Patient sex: M
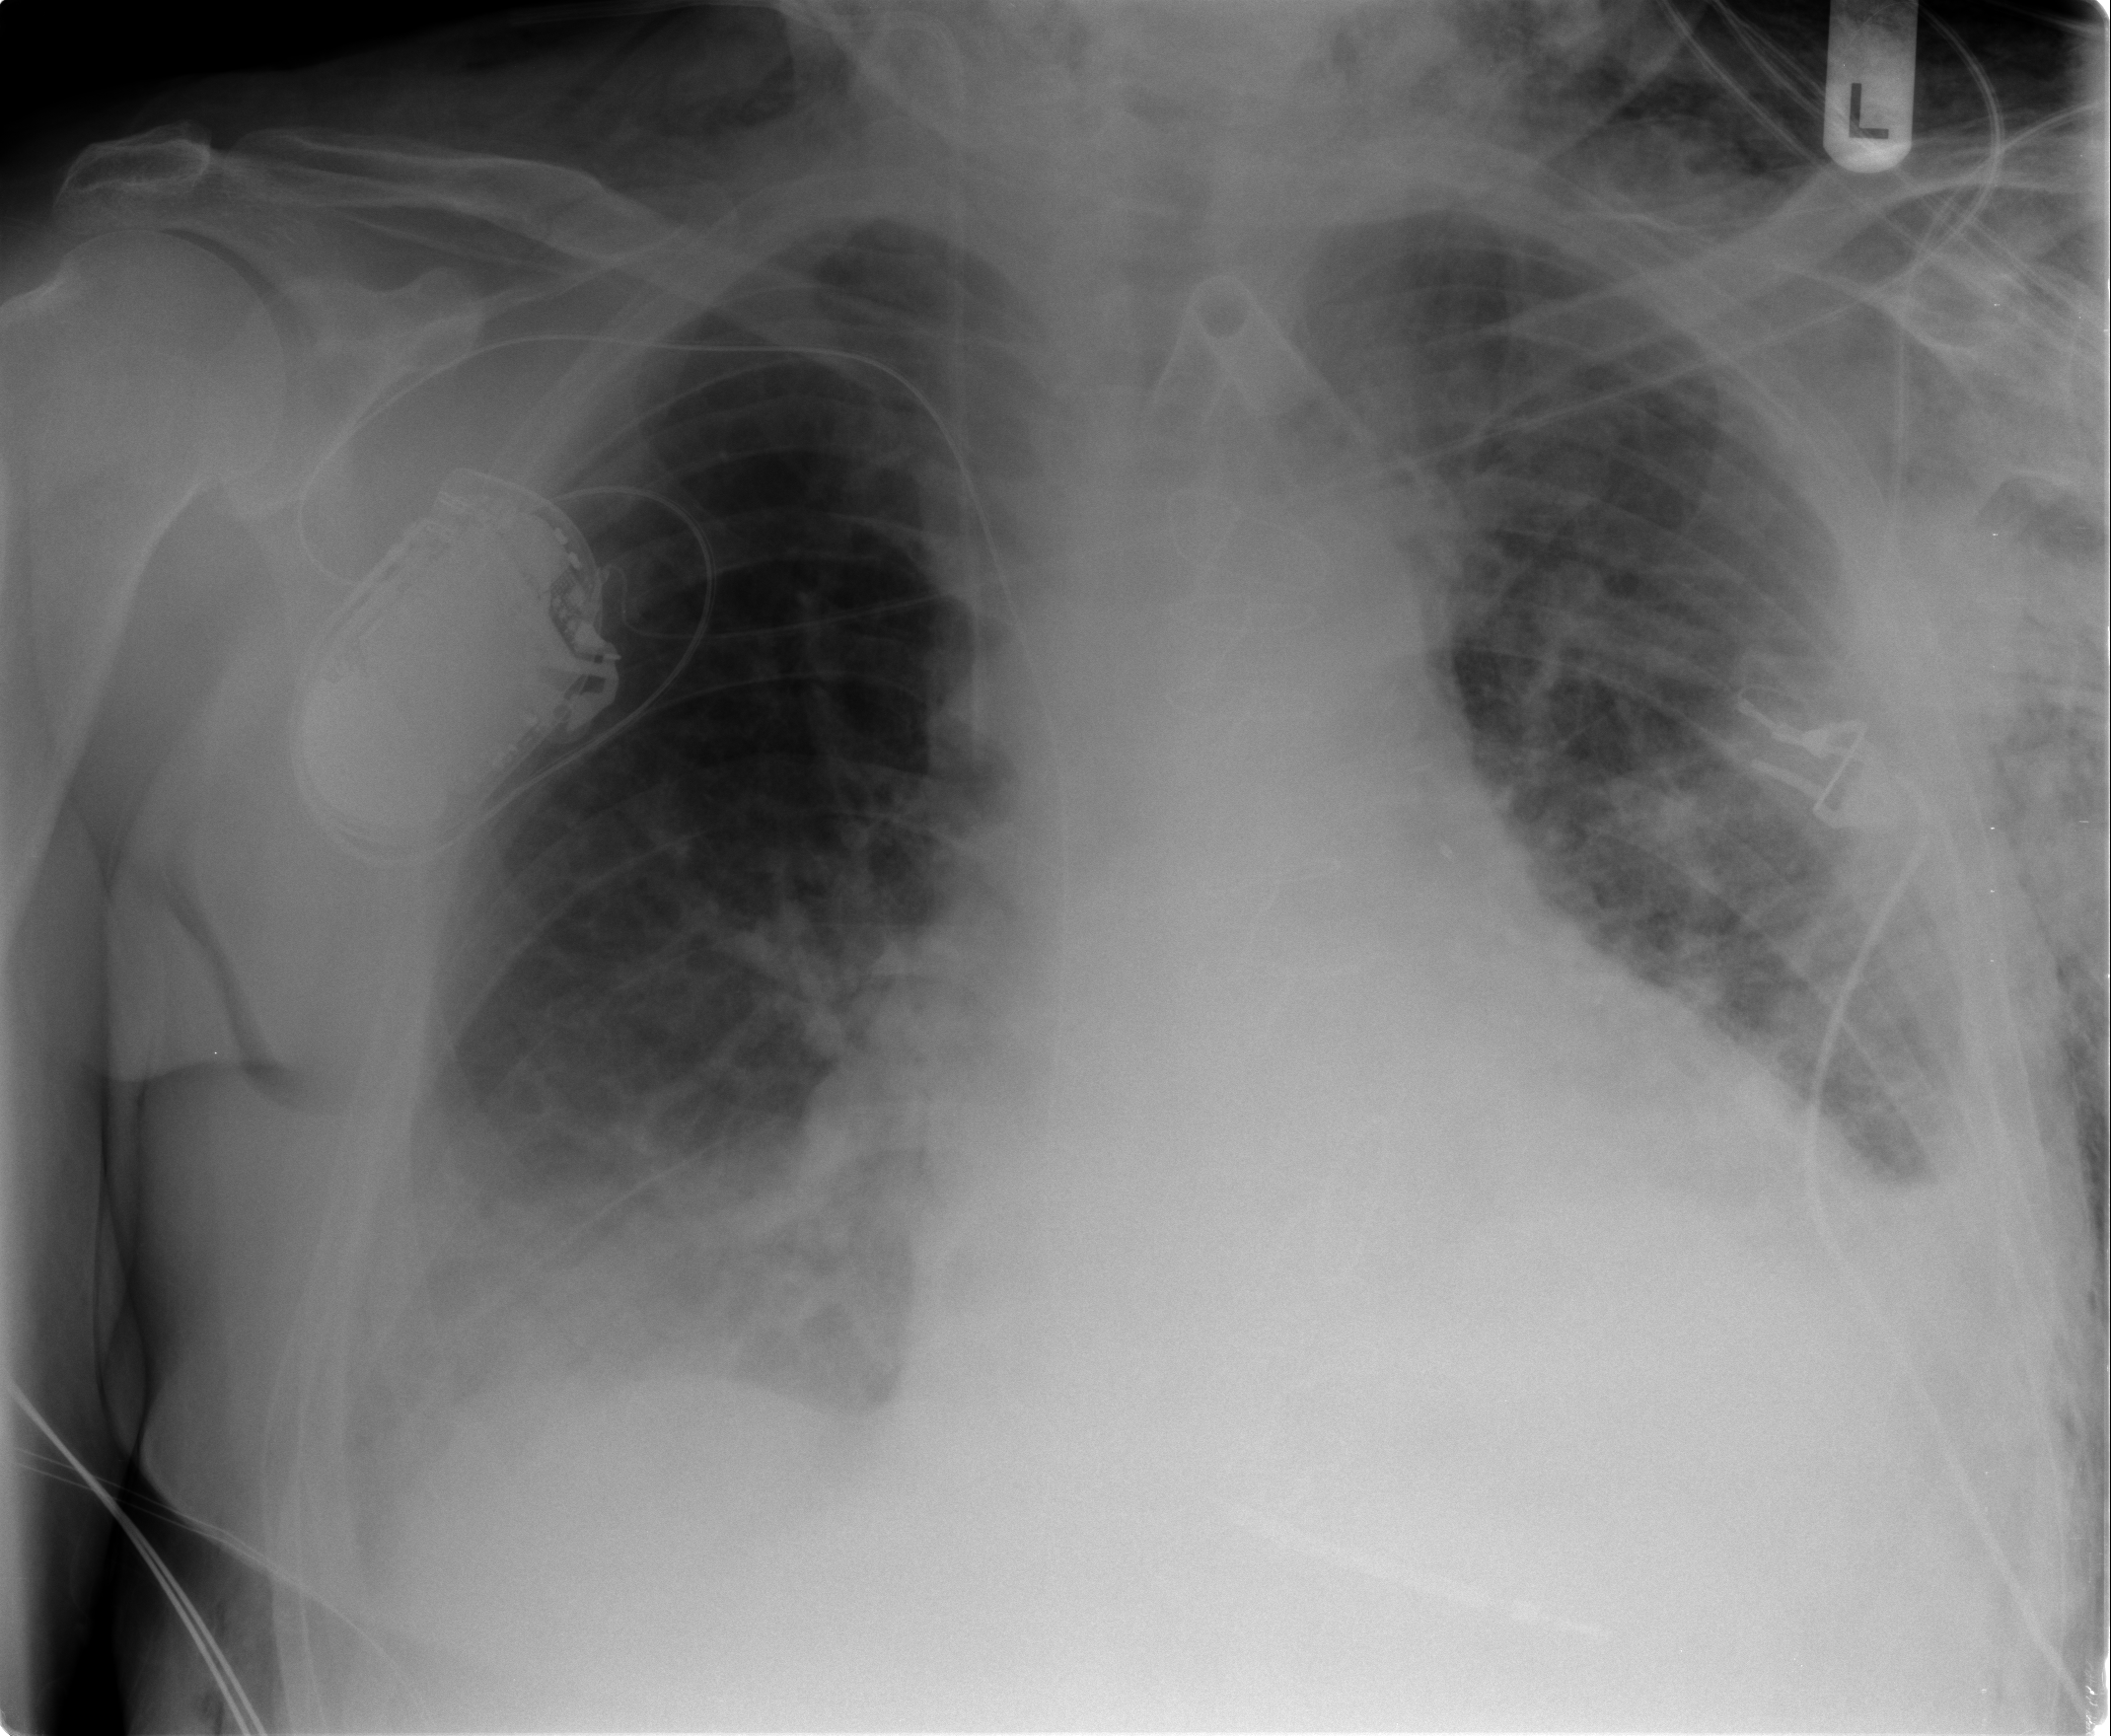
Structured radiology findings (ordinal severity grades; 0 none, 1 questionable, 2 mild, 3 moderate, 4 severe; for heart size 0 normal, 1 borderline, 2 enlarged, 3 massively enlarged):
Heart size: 2
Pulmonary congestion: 1
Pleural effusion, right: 2
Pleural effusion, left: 1
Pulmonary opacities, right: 1
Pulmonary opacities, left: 1
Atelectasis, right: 2
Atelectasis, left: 2